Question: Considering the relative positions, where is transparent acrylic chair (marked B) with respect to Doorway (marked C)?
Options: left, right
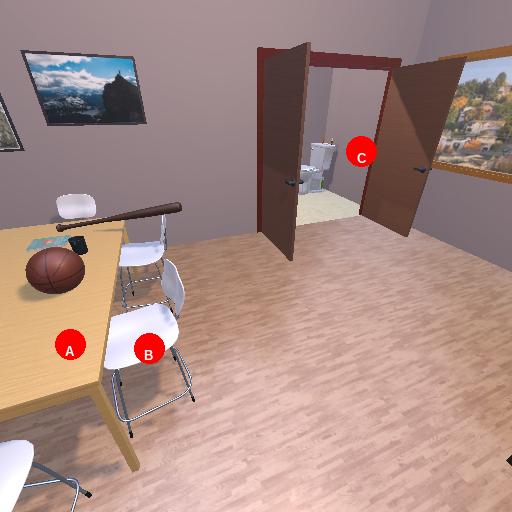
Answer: left